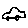
Label: car